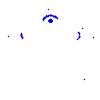
Particle: pion